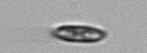
Label: pennate